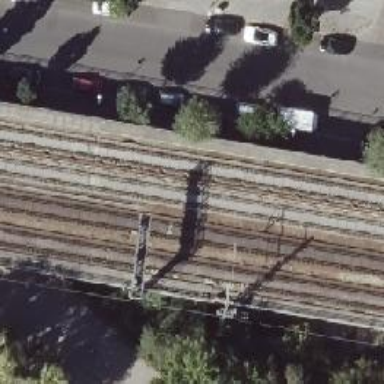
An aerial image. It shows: Railway signal.